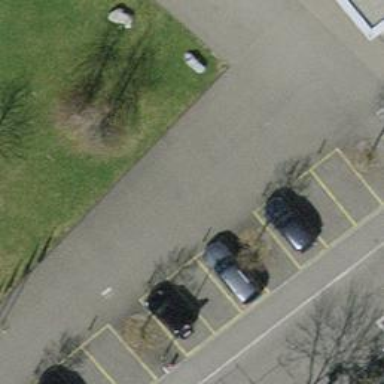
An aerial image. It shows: Bollard.